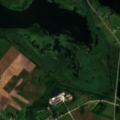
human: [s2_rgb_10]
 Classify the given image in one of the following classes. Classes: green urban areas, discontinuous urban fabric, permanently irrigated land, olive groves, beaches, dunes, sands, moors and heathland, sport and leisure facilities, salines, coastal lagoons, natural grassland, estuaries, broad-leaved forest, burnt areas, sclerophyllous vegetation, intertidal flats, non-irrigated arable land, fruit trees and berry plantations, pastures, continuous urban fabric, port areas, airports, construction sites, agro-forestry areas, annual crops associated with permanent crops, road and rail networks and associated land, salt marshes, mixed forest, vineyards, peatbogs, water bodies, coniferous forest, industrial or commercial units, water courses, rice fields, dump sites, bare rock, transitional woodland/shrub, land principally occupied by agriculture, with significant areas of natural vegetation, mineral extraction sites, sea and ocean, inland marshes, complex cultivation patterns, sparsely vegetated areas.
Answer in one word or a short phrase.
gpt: discontinuous urban fabric, non-irrigated arable land, complex cultivation patterns, inland marshes, water bodies